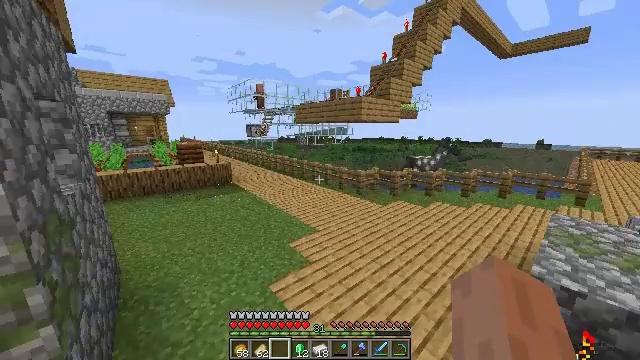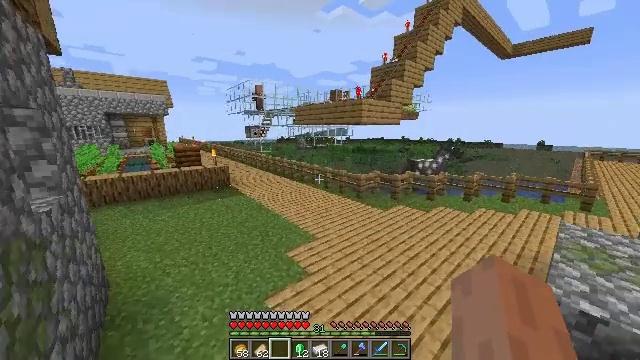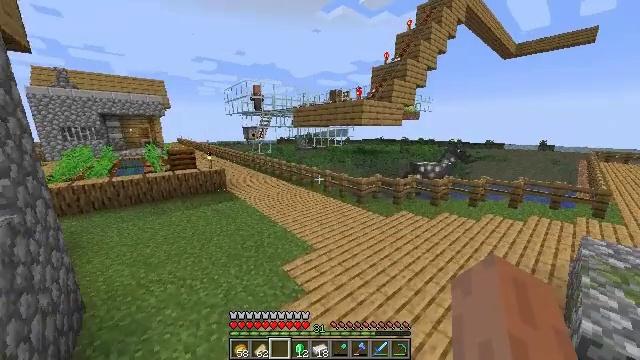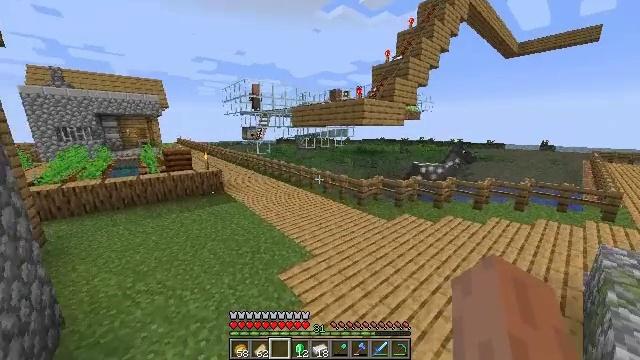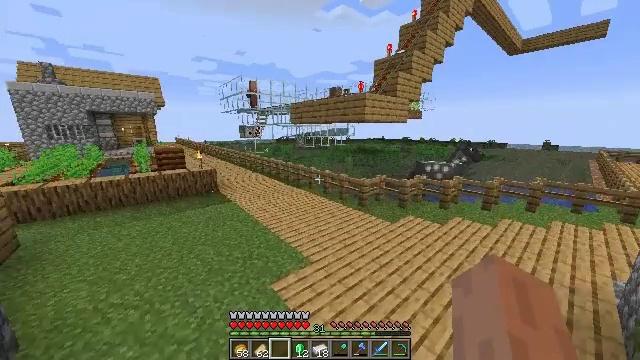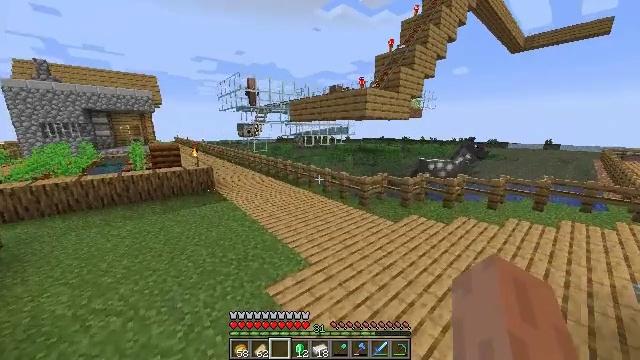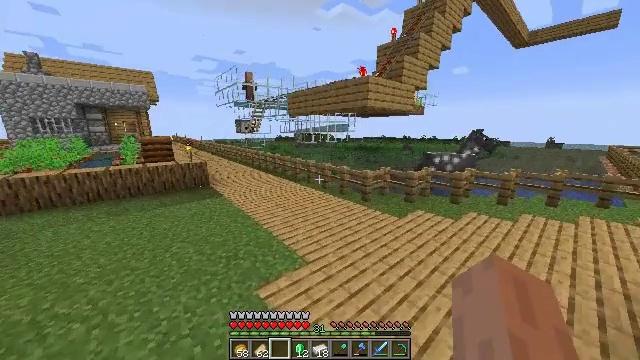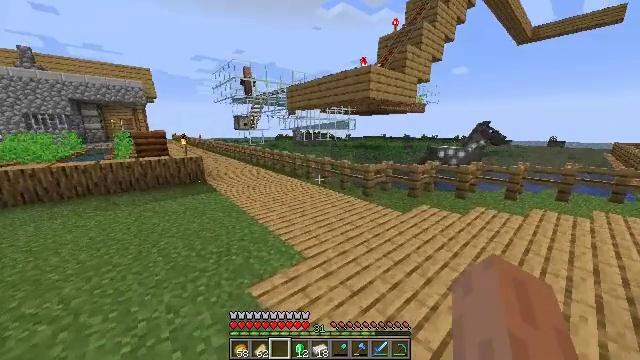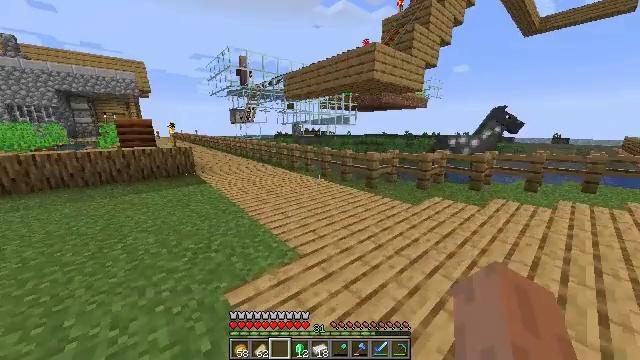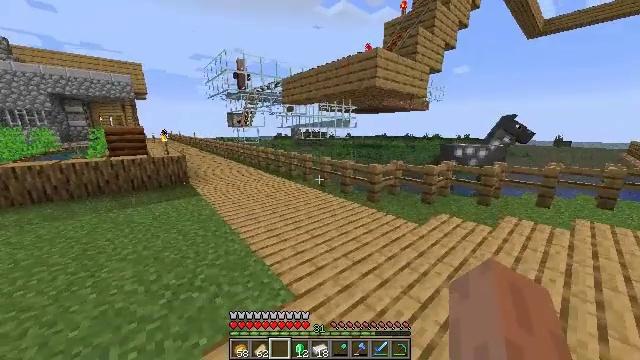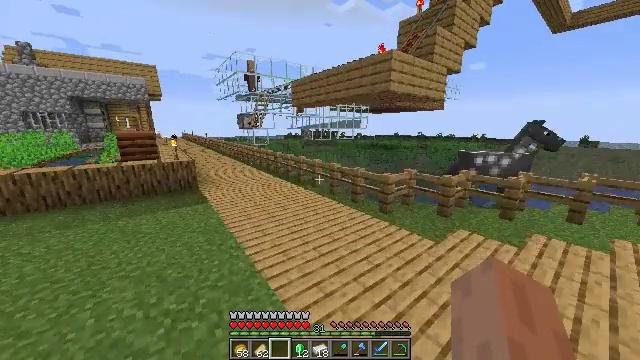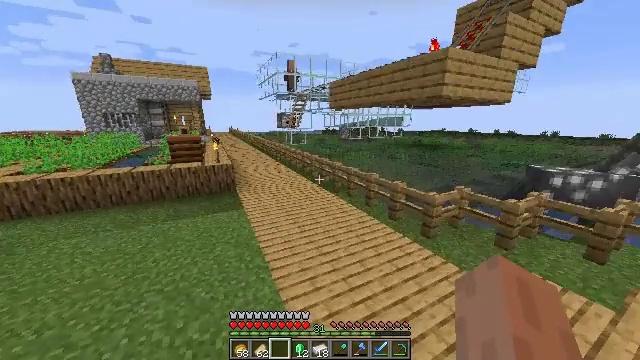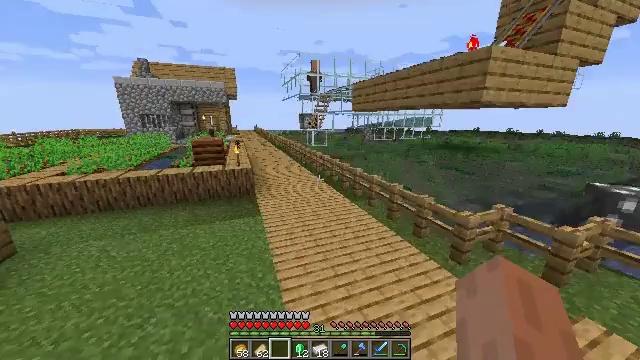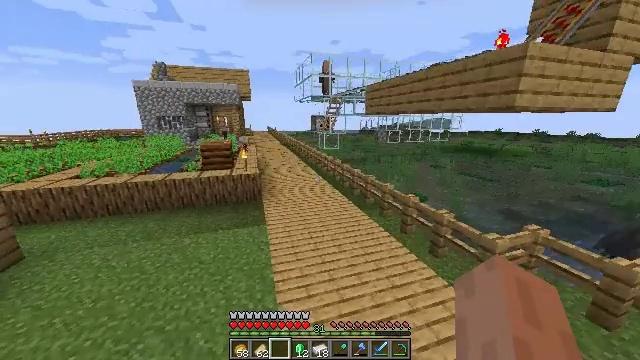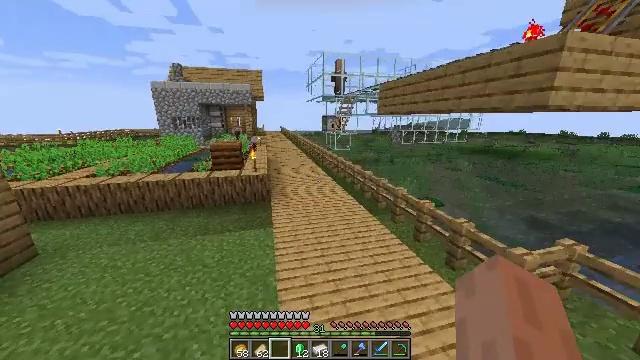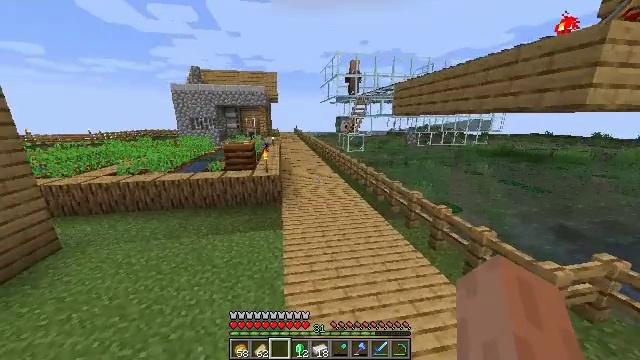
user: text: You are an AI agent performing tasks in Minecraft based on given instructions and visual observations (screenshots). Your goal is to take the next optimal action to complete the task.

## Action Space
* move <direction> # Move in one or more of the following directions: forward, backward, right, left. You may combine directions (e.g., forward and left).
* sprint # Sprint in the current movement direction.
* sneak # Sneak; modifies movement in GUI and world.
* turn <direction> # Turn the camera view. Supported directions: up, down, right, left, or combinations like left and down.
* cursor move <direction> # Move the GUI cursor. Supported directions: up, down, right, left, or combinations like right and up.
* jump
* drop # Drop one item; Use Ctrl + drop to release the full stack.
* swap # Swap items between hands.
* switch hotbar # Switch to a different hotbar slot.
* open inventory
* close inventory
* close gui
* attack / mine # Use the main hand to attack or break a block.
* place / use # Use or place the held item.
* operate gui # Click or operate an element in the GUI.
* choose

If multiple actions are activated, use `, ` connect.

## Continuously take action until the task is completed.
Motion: motion action
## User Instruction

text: Mine the oak fence from the structure.
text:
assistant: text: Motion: move forward, sprint, jump
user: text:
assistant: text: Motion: move forward, jump
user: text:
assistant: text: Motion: move forward, jump
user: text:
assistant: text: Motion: move forward, jump
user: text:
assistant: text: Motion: move forward, jump
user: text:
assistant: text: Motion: move forward, jump
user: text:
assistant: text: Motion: move forward, sprint, jump
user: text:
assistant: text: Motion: move forward, sprint, jump
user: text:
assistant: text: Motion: move forward, sprint, jump
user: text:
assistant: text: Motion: move forward, sprint, turn left, jump
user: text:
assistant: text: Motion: move forward, sprint, turn left and down, jump
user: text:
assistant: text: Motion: move forward, sprint, turn left, jump
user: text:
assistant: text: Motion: move forward, turn left, jump
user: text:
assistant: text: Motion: move forward, turn left, jump
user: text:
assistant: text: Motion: move forward, turn left, jump
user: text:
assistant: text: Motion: move forward, turn left, jump
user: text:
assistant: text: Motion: move forward, turn left, jump
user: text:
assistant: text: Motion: move forward, sprint, turn left, jump
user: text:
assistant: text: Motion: move forward, sprint, turn left, jump
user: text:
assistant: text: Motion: move forward, sprint, turn left, jump
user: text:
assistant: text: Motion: move forward, sprint, turn left, jump
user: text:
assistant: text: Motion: move forward, sprint, turn left, jump
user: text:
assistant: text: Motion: move forward, sprint, turn left, jump
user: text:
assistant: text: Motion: move forward, jump
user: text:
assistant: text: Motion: move forward, jump
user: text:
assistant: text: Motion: move forward, jump
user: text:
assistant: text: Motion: move forward, sprint, jump
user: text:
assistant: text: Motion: move forward, sprint, jump
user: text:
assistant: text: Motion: move forward, sprint, turn right, jump
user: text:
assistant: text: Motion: move forward, sprint, turn right and down, jump